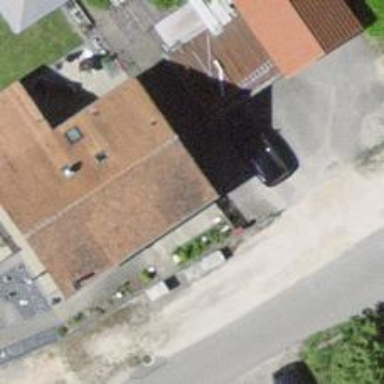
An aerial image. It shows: Building.